Field crop: maize
Growth stage: 2
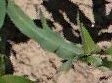
Species: maize